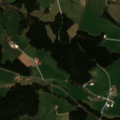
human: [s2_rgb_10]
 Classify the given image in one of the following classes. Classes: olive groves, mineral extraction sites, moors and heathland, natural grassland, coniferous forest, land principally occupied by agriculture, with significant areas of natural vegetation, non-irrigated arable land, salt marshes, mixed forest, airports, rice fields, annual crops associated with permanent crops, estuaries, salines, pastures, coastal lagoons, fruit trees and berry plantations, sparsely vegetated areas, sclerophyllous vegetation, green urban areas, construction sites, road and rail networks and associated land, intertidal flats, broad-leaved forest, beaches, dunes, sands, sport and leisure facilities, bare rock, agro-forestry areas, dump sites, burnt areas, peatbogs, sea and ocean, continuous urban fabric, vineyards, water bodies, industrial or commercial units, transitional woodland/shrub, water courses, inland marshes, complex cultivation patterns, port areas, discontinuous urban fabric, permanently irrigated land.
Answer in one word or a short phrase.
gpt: non-irrigated arable land, pastures, coniferous forest